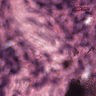
Metastatic tissue present: no